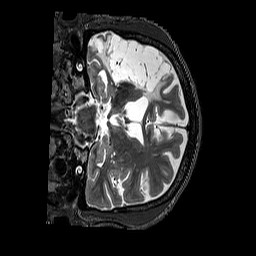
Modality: T2w
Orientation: coronal
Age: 56
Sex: male
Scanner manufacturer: siemens
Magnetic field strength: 3 T
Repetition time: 3.2 s
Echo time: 0.567 s